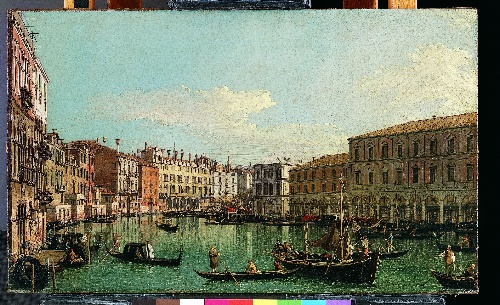
Title: The Grand Canal, Venice, Looking South toward the Rialto Bridge
Artist: Canaletto (Giovanni Antonio Canal)
Artist bio: Italian, Venice 1697–1768 Venice
Date: 1730s
Object type: Painting
Classification: Paintings
Medium: Oil on canvas
Dimensions: 18 1/4 × 30 1/2 in. (46.4 × 77.5 cm)
Department: European Paintings
Credit line: Bequest of Mrs. Charles Wrightsman, 2019
Accession year: 2019
Repository: Metropolitan Museum of Art, New York, NY
Tags: Cities|Canals|Boats|Venice